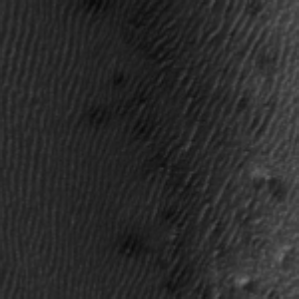
Label: frost